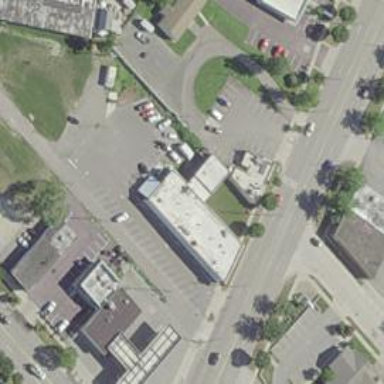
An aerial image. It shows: Convenience shop.